Field crop: maize
Growth stage: 1
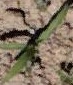
Species: maize